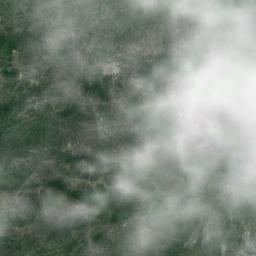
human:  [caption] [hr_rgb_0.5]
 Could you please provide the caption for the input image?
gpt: A little white cloud floated above the blue figure .

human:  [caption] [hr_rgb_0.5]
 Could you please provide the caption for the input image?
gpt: The white cloud is above green land .

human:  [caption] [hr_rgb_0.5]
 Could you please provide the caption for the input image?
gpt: Large white clouds on green earth .

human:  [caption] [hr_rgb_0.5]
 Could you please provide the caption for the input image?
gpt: The stratus clouds are located above the land covered by some vegetation and some buildings are on the land .

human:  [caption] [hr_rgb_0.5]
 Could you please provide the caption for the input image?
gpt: There are some gray and white clouds .